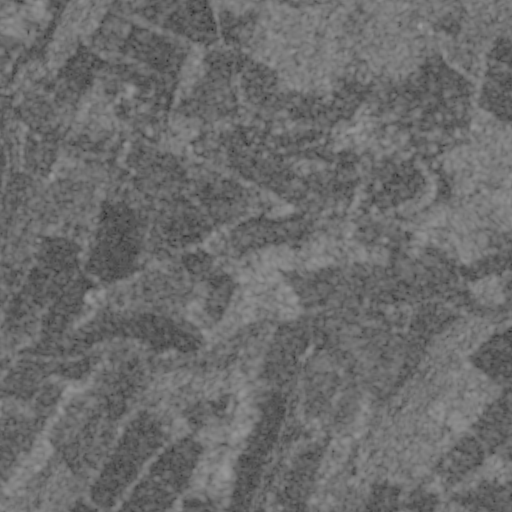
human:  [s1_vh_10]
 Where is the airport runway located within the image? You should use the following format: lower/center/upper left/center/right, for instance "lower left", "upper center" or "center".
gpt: The airport runway is located in the center left of the image.
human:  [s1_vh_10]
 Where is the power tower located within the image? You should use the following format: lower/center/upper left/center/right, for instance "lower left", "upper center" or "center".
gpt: There is no power tower in the image.

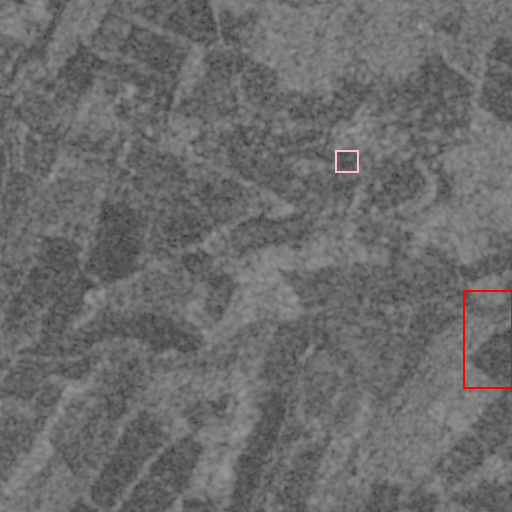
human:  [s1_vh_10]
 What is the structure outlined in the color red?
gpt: The structure outlined in red is a crop field.
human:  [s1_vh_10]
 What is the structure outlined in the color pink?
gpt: The structure outlined in pink is a park.
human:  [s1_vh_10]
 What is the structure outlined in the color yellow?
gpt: There is no yellow outline.